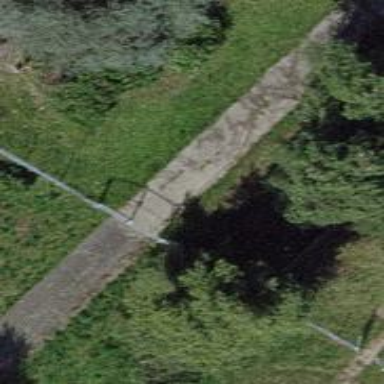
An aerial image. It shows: Metal fence.